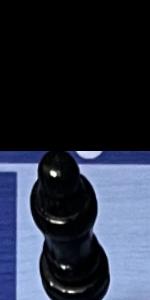
Label: Empty